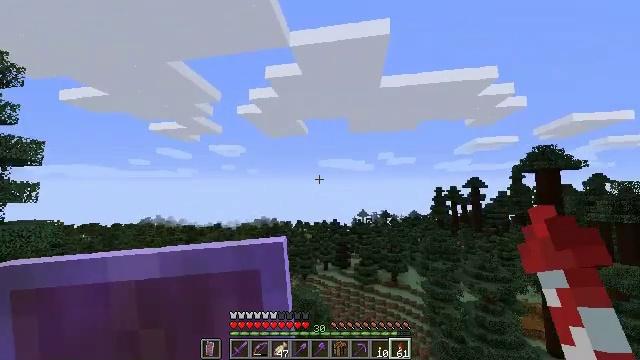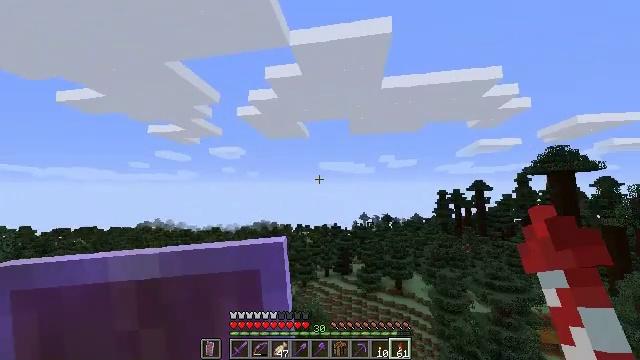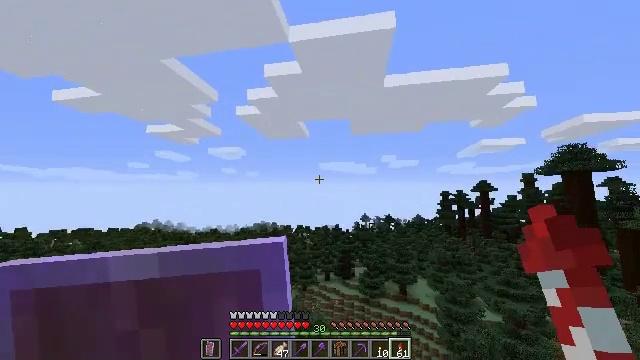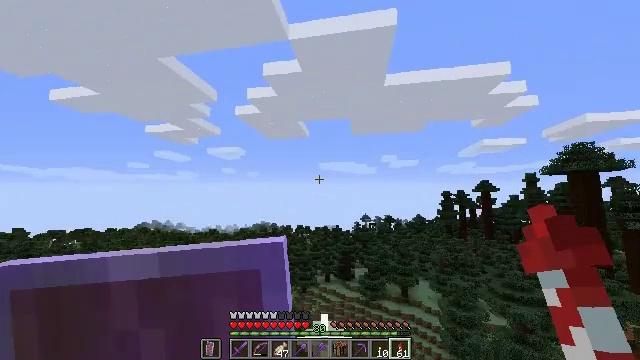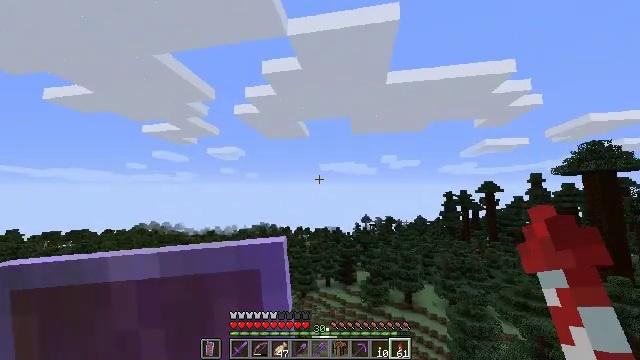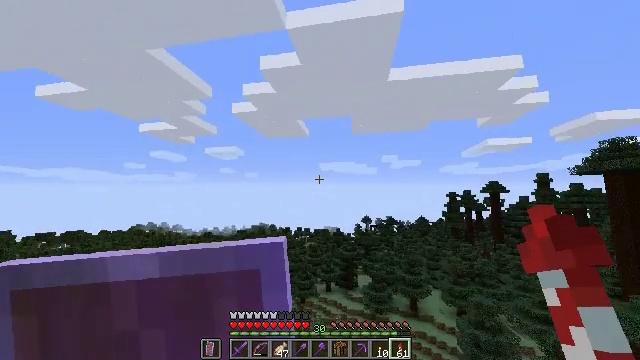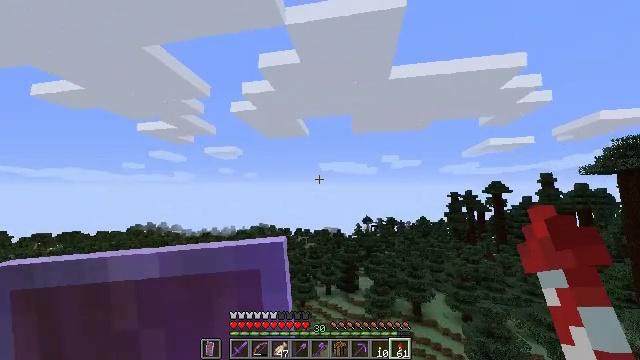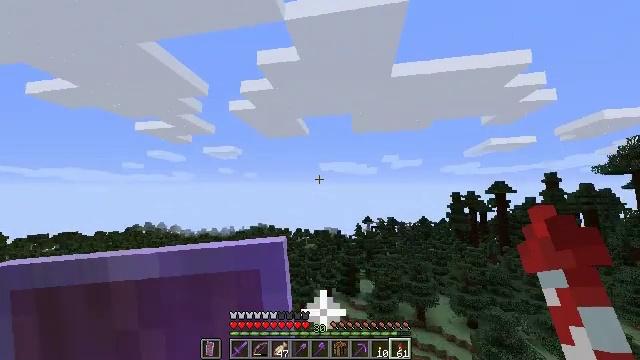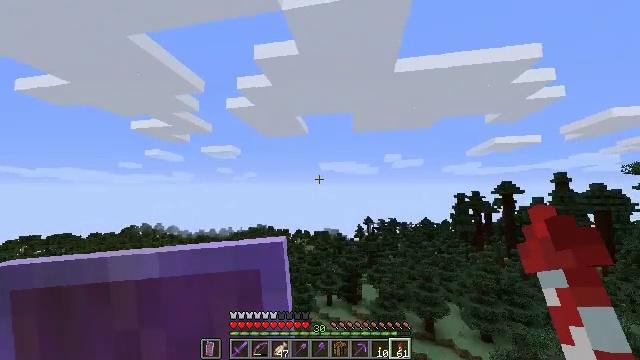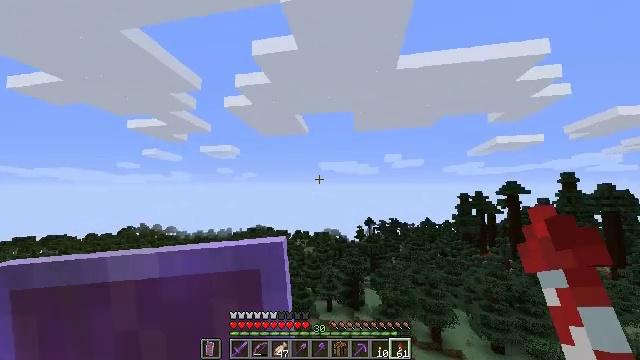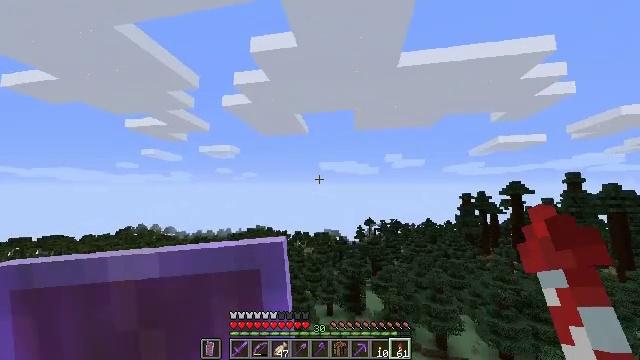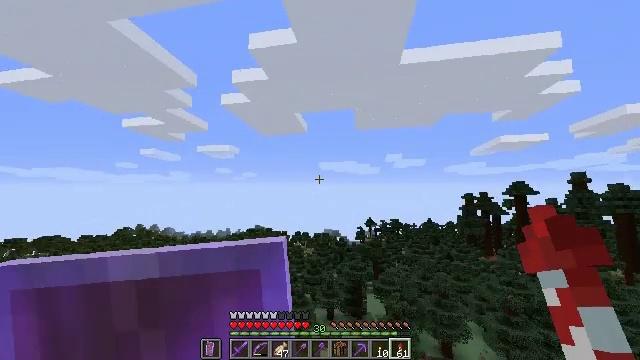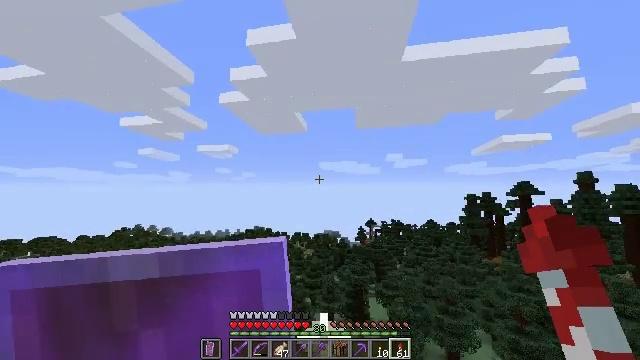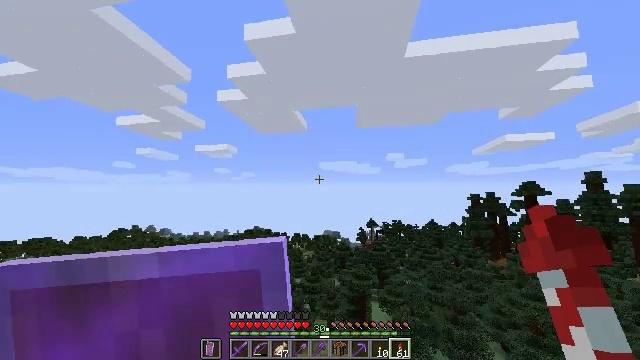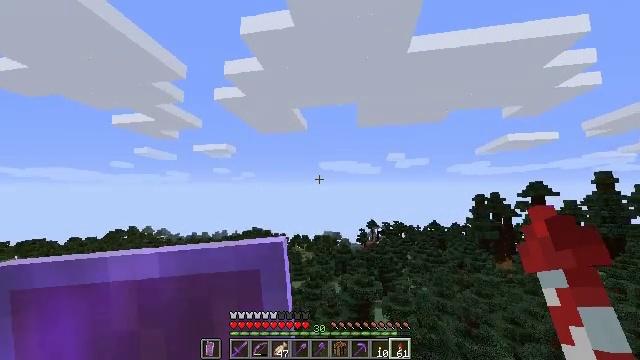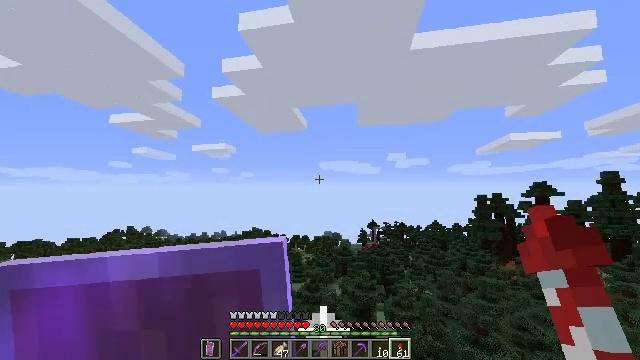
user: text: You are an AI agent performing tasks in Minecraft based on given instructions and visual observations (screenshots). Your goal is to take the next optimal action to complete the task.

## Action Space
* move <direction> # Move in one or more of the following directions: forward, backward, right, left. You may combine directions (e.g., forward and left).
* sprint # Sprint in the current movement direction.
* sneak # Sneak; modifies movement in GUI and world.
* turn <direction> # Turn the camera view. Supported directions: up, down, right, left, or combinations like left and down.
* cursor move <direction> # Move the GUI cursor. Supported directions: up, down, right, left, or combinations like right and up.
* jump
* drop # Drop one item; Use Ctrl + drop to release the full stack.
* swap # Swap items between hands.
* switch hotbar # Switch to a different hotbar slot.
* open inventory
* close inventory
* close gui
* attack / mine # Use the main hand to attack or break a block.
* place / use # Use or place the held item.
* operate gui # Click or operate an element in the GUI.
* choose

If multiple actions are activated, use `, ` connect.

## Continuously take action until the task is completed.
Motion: motion action
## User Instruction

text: Remove the sticky piston from its position.
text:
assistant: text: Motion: move forward, sprint
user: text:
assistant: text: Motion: move forward, sprint
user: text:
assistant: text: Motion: move forward, sprint
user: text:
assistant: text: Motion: move forward, sprint
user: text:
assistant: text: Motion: move forward, sprint
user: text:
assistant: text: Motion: move forward, sprint
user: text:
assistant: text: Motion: move forward, sprint
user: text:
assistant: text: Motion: move forward, sprint
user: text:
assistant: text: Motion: move forward, sprint
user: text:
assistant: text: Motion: move forward, sprint
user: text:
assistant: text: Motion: move forward, sprint
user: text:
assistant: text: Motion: move forward, sprint
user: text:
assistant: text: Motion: move forward, sprint
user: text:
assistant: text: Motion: move forward, sprint
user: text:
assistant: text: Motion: move forward, sprint
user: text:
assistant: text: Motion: move forward, sprint
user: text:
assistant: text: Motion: move forward, sprint
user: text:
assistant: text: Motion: move forward, sprint
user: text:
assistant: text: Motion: move forward, sprint
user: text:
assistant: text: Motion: move forward, sprint
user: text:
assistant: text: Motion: move forward, sprint
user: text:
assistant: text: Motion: move forward, sprint
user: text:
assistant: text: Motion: move forward, sprint
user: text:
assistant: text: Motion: move forward, sprint
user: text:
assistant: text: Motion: move forward, sprint
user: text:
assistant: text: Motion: move forward, sprint
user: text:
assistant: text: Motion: move forward, sprint
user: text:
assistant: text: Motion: move forward, sprint
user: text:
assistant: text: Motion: move forward, sprint
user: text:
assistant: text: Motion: move forward, sprint